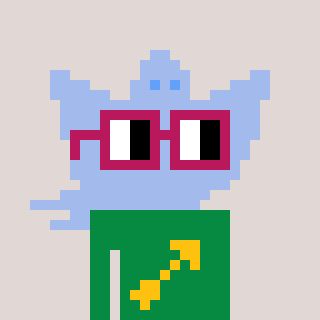
a pixel art character with square dark red glasses, a ghost-B-shaped head and a green-colored body on a warm background